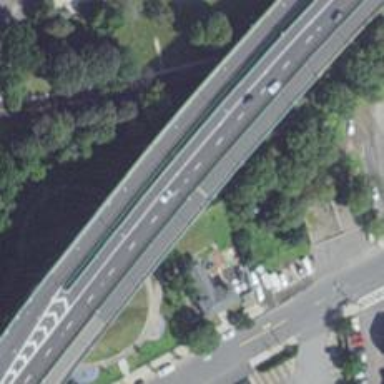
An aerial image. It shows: Bridge over motorway_link.